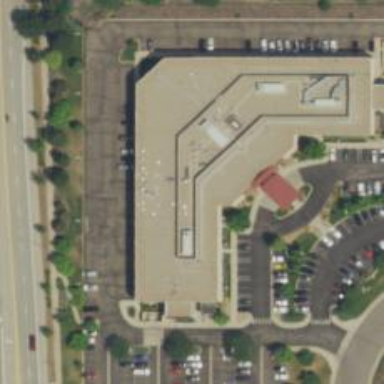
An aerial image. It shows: Healthcare clinic is depicted in the image.